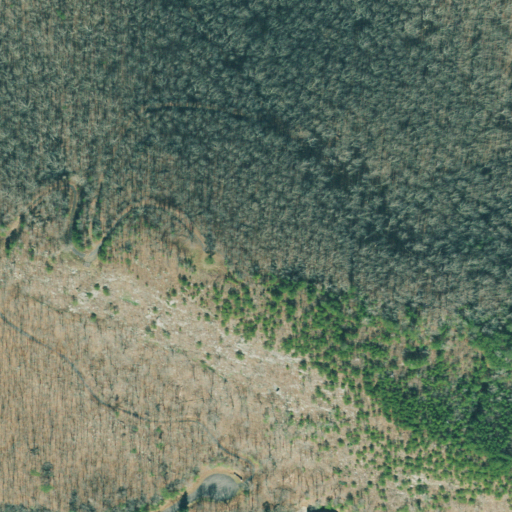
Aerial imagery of mountain in Georgia named Sharp Mountain containing deciduous forest, evergreen forest, shrub, pasture, grassland, mixed forest, and open development